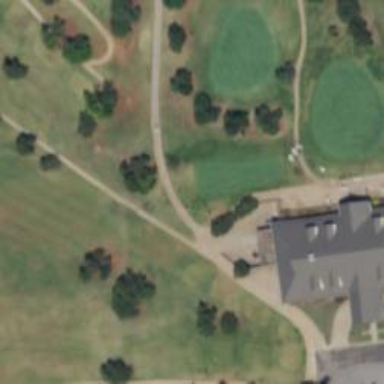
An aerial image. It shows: Path designated for golf carts.